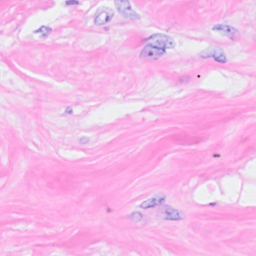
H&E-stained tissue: Breast